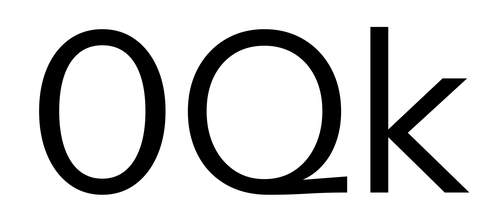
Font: InstrumentSans_Regular